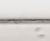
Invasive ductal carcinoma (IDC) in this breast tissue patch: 0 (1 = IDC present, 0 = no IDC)